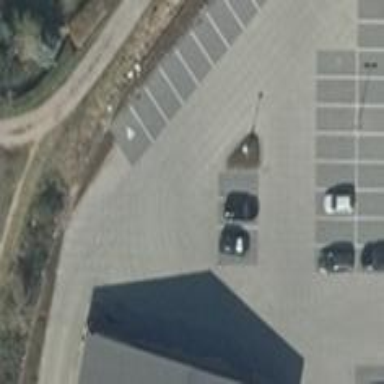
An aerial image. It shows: Parking space.